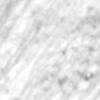
Label: no_change